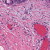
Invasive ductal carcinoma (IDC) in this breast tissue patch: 0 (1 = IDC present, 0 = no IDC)